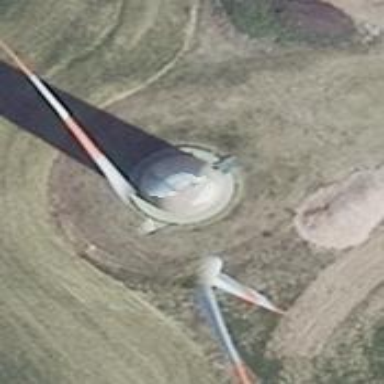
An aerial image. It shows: Wind generator using wind turbines of horizontal axis.